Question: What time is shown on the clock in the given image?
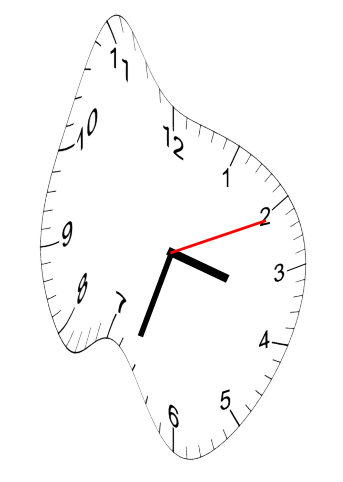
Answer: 03:33:11